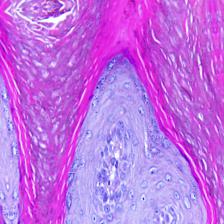
Diagnosis: OSCC